Question: No matter what I try, I can't get an input with a select box as an addon.
Here is what I want:

However, I can't seem to make it work by following Bootstrap guide for input groups:
'''
<div class="input-group">
<input type="text" class="form-control"/>
<select class="form-control input-group-addon">
<option>Item 1</option>
<option>Item 2</option>
</select>
</div>
'''
<URL>
Can someone help me out here? I've been searching for some time now!
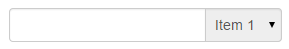
Answer: You can make the change by adding custom styles to the select.
I added a class to the "input-group" called "select-group" and target the input field and select.
'''
<div class="input-group select-group">
<input type="text" class="form-control"/>
<select class="form-control input-group-addon">
<option>Item 1</option>
<option>Item 2</option>
</select>
</div>
'''
'''
.select-group input.form-control{ width: 65%}
.select-group select.input-group-addon { width: 35%; }
'''
Demo <URL>